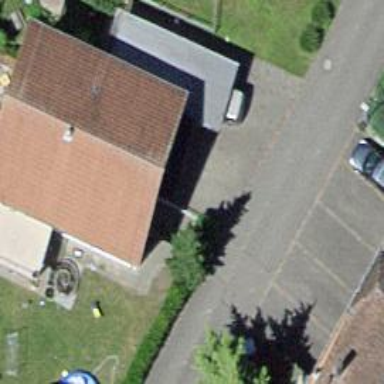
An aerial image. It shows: Building with tile roof.